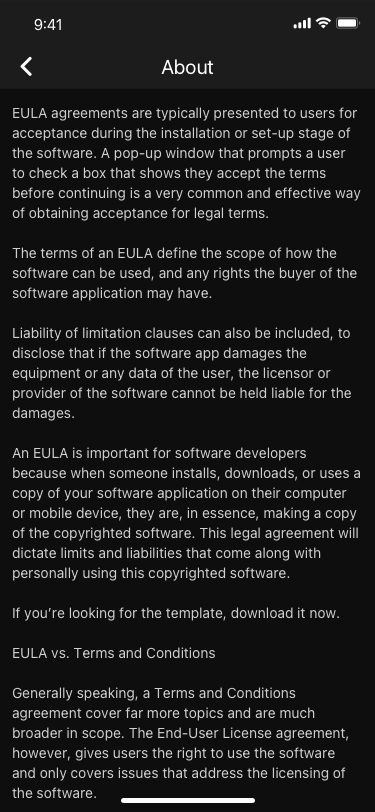
Text in this UI design:
EULA agreements are typically presented to users for acceptance during the installation or set-up stage of the software. A pop-up window that prompts a user to check a box that shows they accept the terms before continuing is a very common and effective way of obtaining acceptance for legal terms.

The terms of an EULA define the scope of how the software can be used, and any rights the buyer of the software application may have.

Liability of limitation clauses can also be included, to disclose that if the software app damages the equipment or any data of the user, the licensor or provider of the software cannot be held liable for the damages.

An EULA is important for software developers because when someone installs, downloads, or uses a copy of your software application on their computer or mobile device, they are, in essence, making a copy of the copyrighted software. This legal agreement will dictate limits and liabilities that come along with personally using this copyrighted software.

If you’re looking for the template, download it now.

EULA vs. Terms and Conditions

Generally speaking, a Terms and Conditions agreement cover far more topics and are much broader in scope. The End-User License agreement, however, gives users the right to use the software and only covers issues that address the licensing of the software.

This kind of end-user license agreement typically pops up when a user first opens an app or begins to install an app or software program. This early and initial presentation of the agreement happens because, in order for a user to use the app via a license, the user must acknowledge that she/he is using the app through a license and that certain limitations come with such use in order to respect the copyright of the software.

Conversely, the Terms and Conditions is more in depth and detailed and lets users know how they are allowed to use the app, and what they should expect from you.

The Terms and Conditions will be broken down into multiple sections addressing issues such as fees and costs, dispute resolution in the event a legal dispute arises from either party and information on prohibited behavior and issues of privacy and personal information.

Common clauses for EULA

There are a few clauses that should be included in every EULA.

These clauses address license granting, restrictions on use, infringement information, termination of licensing, and disclaimers and limitations of warranties and liability.

License Granting

As mentioned, the primary purpose of an EULA is to grant a license of use for an app to an end user. Because of this, every end-user license agreements should have a section that explicitly states that a license is being granted.

Below is an example of a clause in an EULA that covers license granting. Note how it makes it clear that the license is “revocable, non-exclusive, non-transferable, limited…” These limitations let a user know that while they are able to use the software or app, she cannot necessarily use it in whatever way she wants.